Interaction volume radius: 10 \u00c5
Interaction volume height: 30 \u00c5
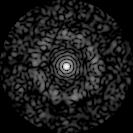
Disorder parameter: 0.8332